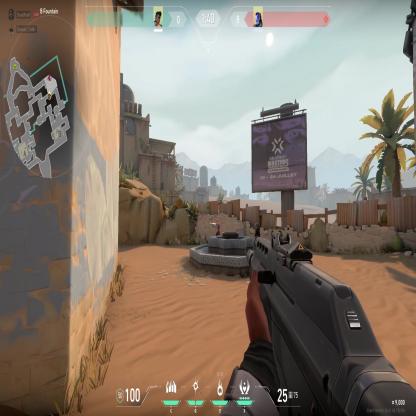
Label: enemy